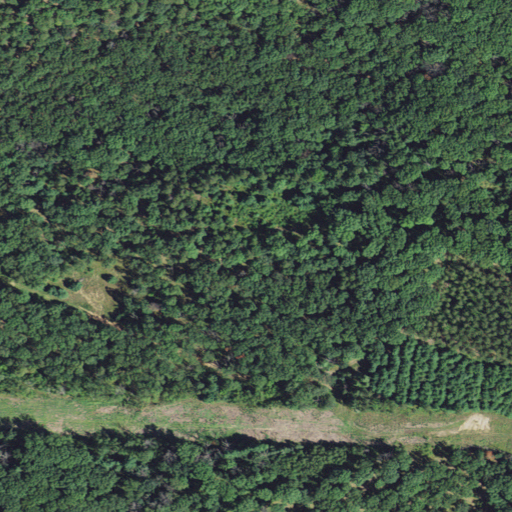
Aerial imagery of cliff(s) in Wisconsin named Swishtall Bluff containing deciduous forest, mixed forest, and evergreen forest